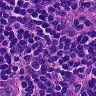
Metastatic tissue present: no